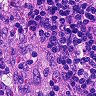
Metastatic tissue present: no